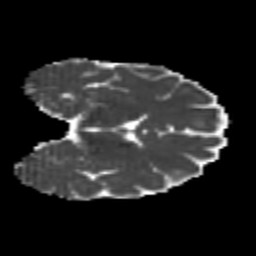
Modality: MD
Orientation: coronal
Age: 23
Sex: female
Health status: healthy
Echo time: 0.074 s